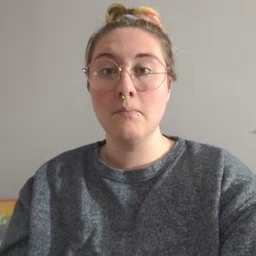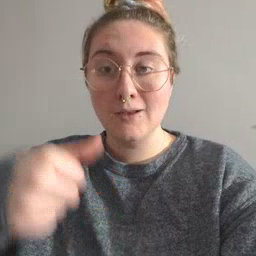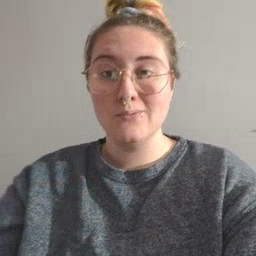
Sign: puzzle